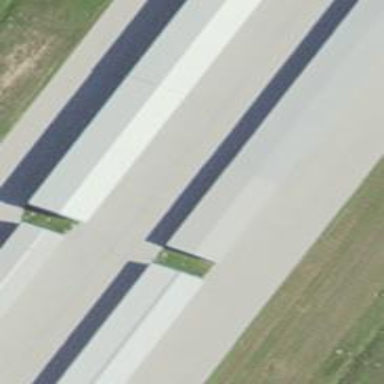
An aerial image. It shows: Hangar building at the airport.